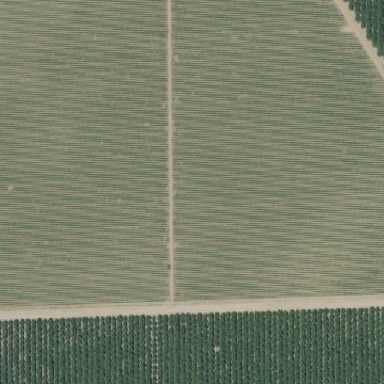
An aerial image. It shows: Almond orchard with rows of almond trees.